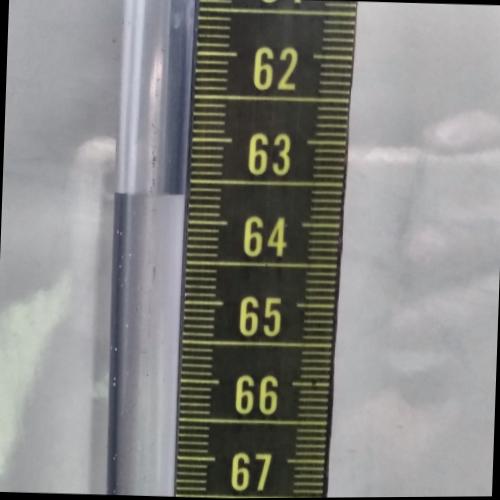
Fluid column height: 63.7 cm